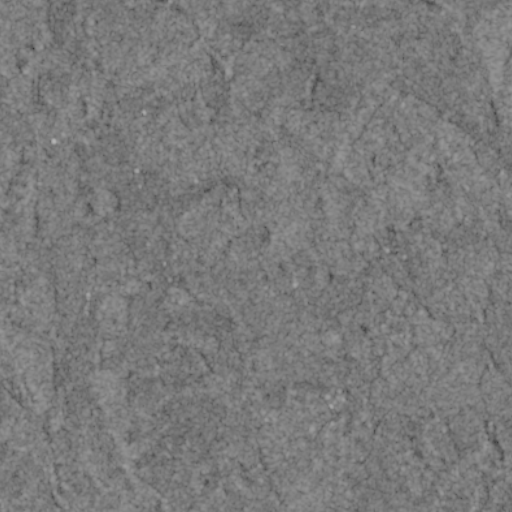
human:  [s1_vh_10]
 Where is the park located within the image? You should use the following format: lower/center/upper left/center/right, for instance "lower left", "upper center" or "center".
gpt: The park is located in the lower left of the image.
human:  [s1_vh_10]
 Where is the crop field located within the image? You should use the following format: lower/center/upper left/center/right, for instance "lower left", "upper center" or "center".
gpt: There is no crop field in the image.

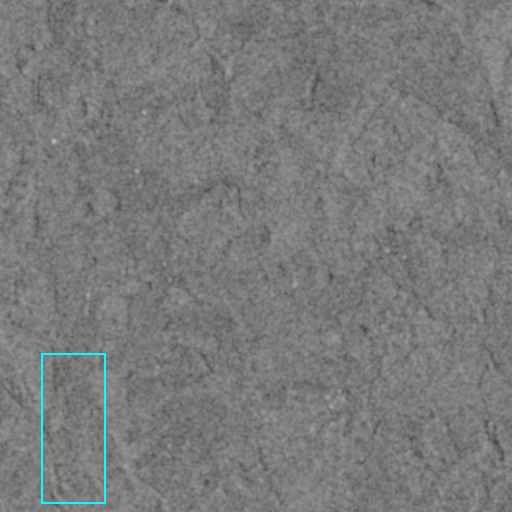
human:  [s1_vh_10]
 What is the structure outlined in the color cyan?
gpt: The structure outlined in cyan is a park.
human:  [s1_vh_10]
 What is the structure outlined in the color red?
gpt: There is no red outline.